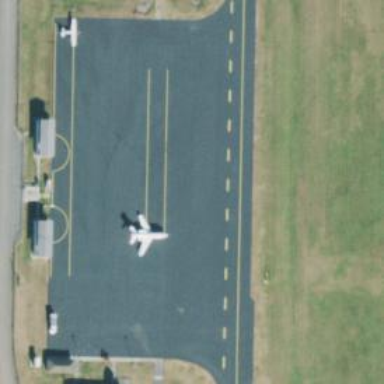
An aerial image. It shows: Apron at the airport.